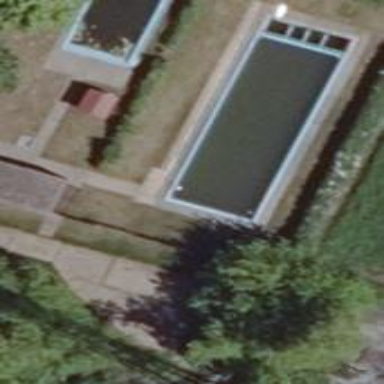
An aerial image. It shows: Swimming pool located in leisure land.